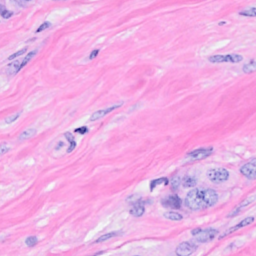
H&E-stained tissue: Breast